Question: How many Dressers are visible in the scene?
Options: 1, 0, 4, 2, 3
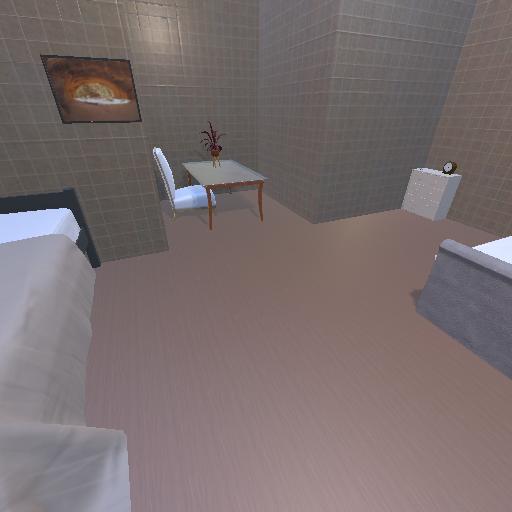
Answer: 1